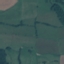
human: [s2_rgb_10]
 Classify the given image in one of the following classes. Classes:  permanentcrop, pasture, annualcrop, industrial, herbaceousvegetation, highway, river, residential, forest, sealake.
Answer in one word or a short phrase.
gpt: Pasture